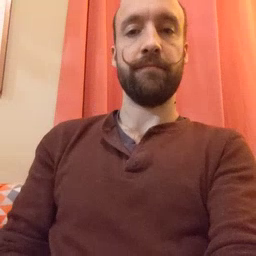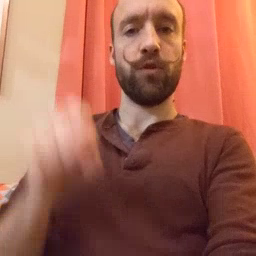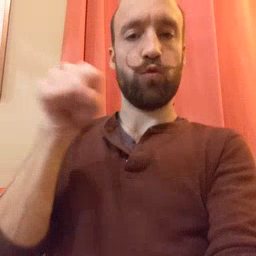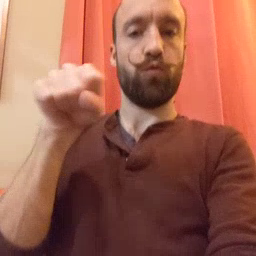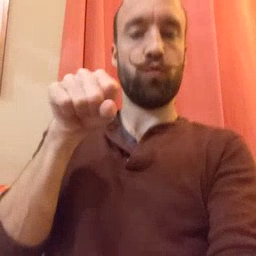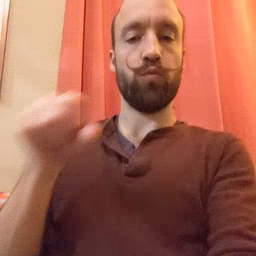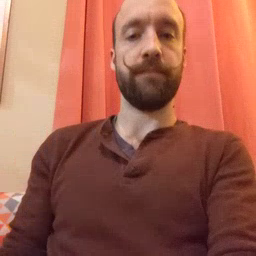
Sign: shoe